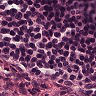
Metastatic tissue present: no